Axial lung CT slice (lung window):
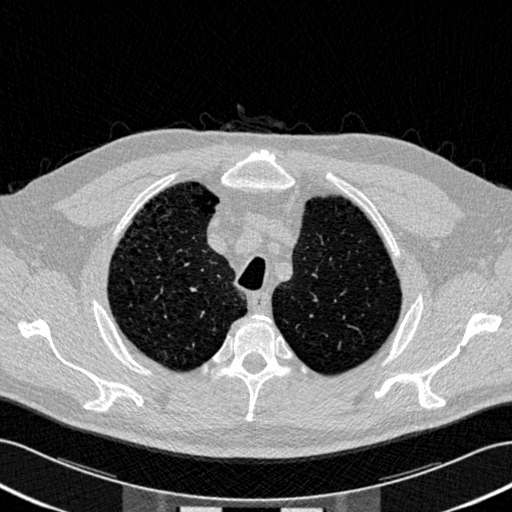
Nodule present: no